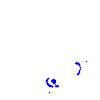
Particle: proton